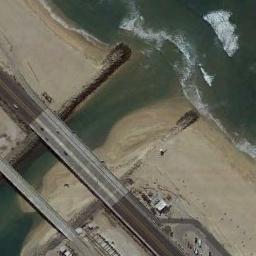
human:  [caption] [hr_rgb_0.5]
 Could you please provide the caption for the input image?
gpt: Two bridges built on a dark green river and the flood bed of the river .

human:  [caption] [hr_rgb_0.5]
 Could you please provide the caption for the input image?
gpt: Two parallel bridges of varying widths connect the land on both sides of the turquoise waters .

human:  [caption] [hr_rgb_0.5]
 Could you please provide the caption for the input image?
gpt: Two bridges are over the river between the bare land .

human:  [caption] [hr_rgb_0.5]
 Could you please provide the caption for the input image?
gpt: Farms are on both sides of the river .

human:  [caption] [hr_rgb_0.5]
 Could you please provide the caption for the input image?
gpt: There are many cars on the bridge .